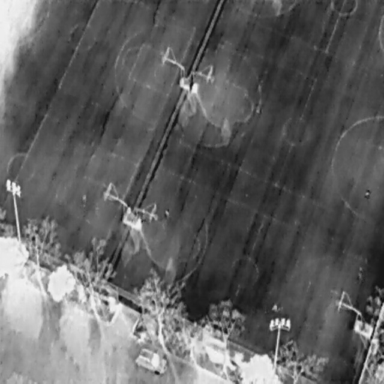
There is a Person in the infrared image.